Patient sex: M
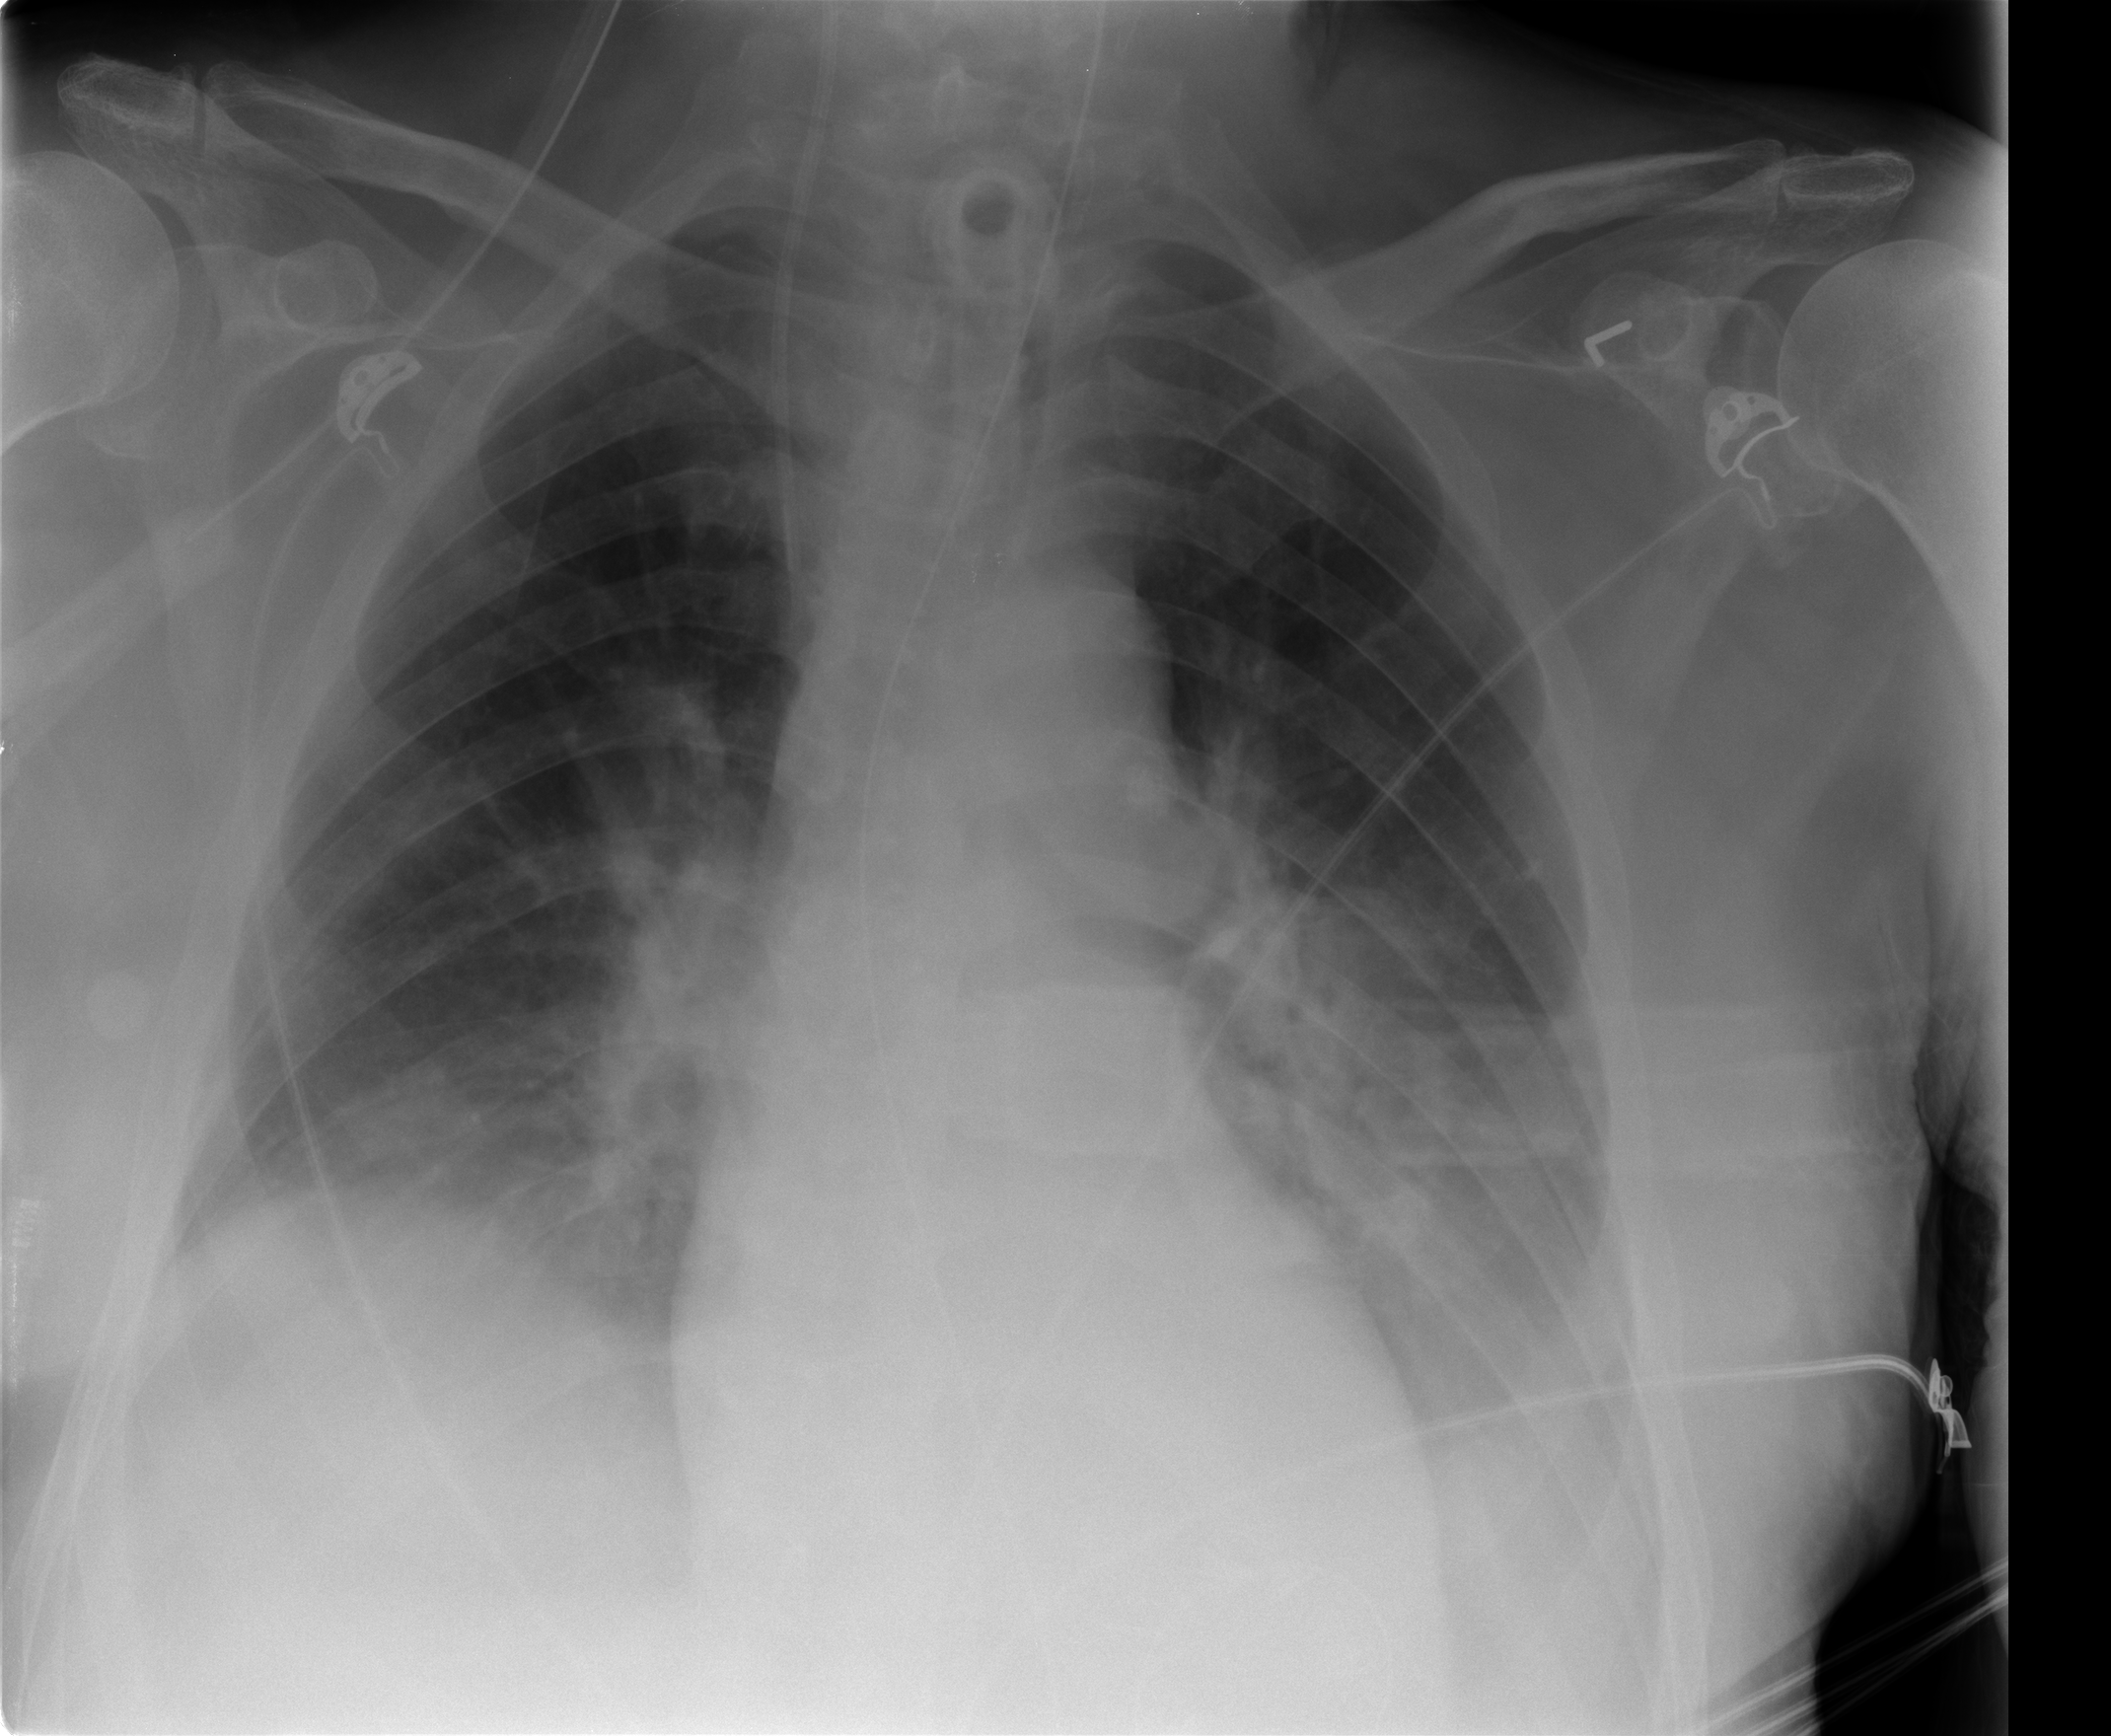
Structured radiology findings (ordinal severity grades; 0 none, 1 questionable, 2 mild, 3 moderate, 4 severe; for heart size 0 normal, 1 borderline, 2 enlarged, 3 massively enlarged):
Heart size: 0
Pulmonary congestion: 0
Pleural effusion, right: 0
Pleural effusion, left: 2
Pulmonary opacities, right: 1
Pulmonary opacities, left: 1
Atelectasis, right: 2
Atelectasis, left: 2